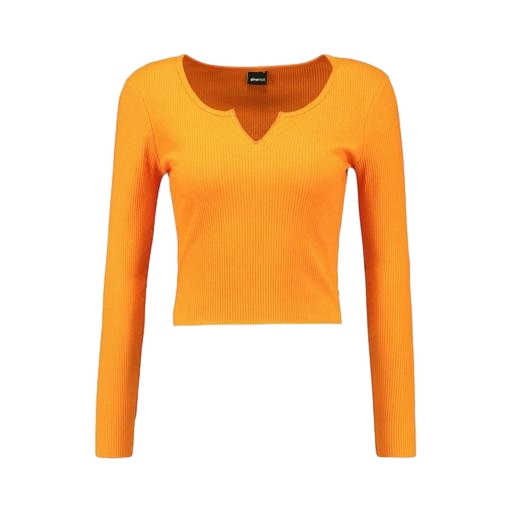
bright orange and long sleeves, long-sleeve t-shirt only macy, her longsleeve top, white background